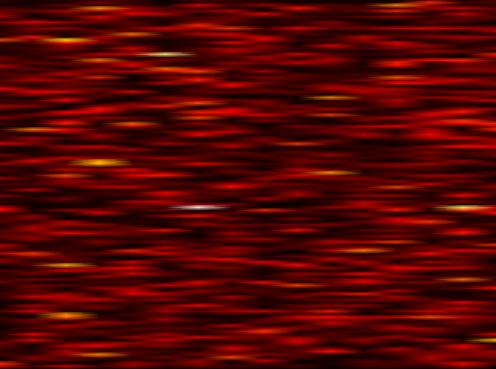
Label: FOFDM